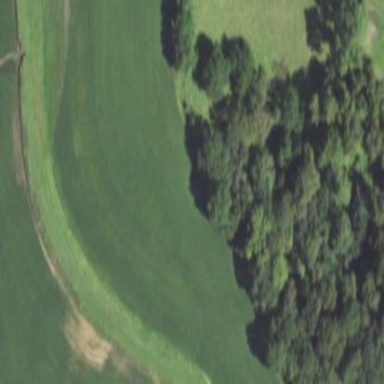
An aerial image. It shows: Serene woodland landscape.